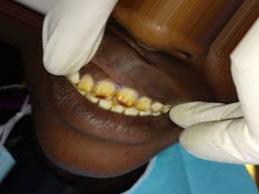
Condition: Tooth Discoloration